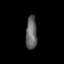
Tissue: prostate
Cell type: T cells
Senescence score: 0.3232
Nuclear area (px): 360
Mean DAPI intensity: 100.531